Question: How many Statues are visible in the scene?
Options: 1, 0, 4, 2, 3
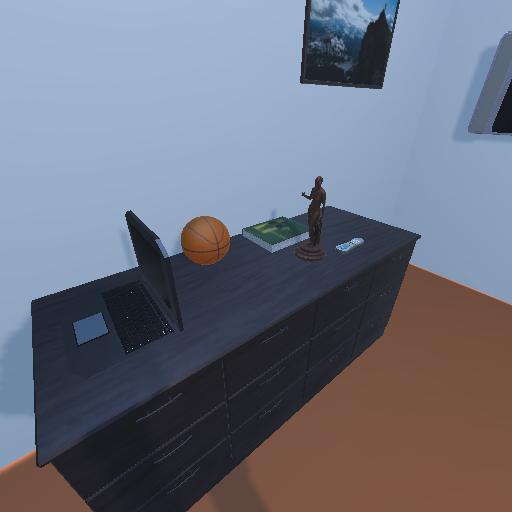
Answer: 1